Question: I need to archive 10 days old data to archive database tables, can you please help me to understand how to copy data from one set of related tables to another, including dependent rows, while preserving the correct relationships between the rows.
This is a diagram that shows the data model for the source and target sets of tables:

Same table structure at archive database.
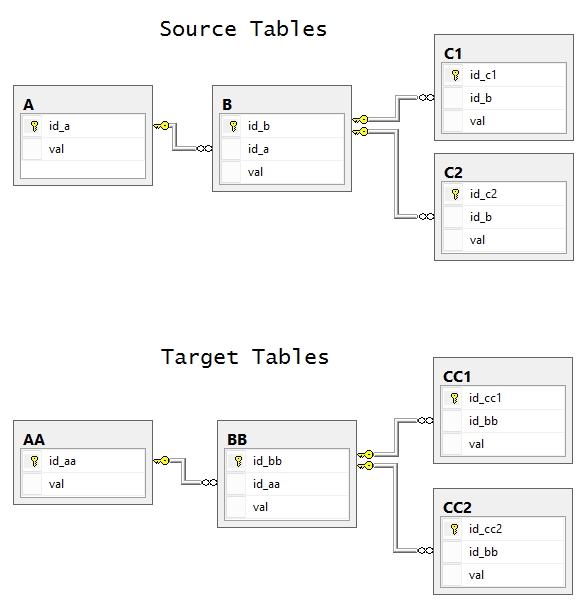
Answer: You should be able to achieve this using a "Data Flow Task", probably one for each table. Simply start with the tables that do not have any dependencies (table A in your diagram) and copy the data from the source table to the target table using the appropriate data source and target components from the SSIS Toolbox. After that copy the data of tables that only depend on these first tables (table B) and so on.
If the primary key columns in your source tables are somehow computed (for example through using identity increments) their respective columns within the archive tables should be of the same data type, however, they should not be computed because this would mess with your dependencies. They can still be primary keys, though.
Regarding the part: In your data source component you can use SQL queries to only read the specific rows you need. As long as you can make sure that the SSIS job does not start on one day and runs until after midnight (i.e. it completely runs on one day), you can calculate the date part in the 'WHERE' conditions of these queries. A cleaner solution would be to calculate the date before the first data flow task and then pass it to each of the data flow tasks as a variable. That way you can make sure that all queries use the same date value.